Field crop: maize
Growth stage: 2
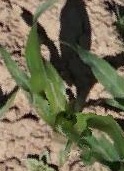
Species: maize